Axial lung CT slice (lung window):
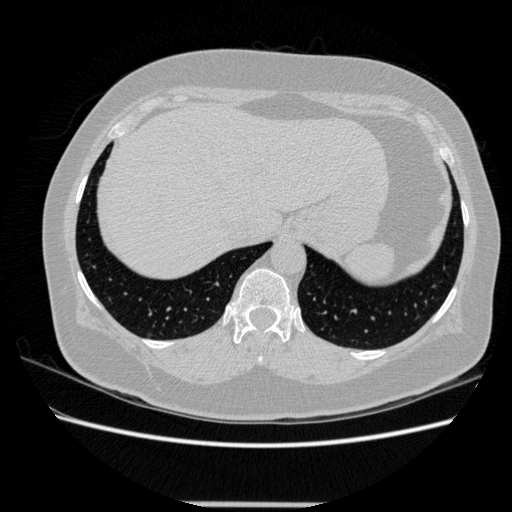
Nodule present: no